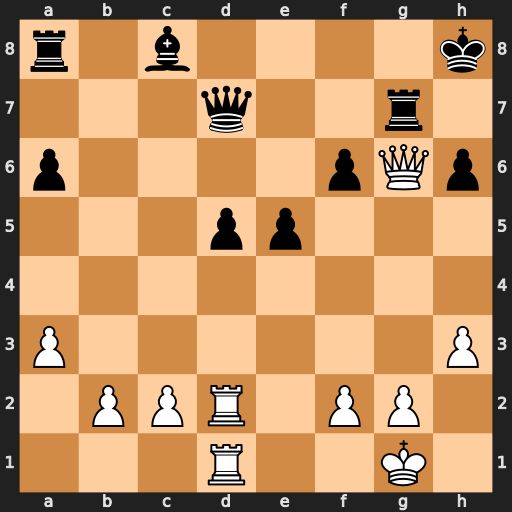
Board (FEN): r1b4k/3q2r1/p4pQp/3pp3/8/P6P/1PPR1PP1/3R2K1
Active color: w
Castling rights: -
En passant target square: -
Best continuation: Qxh6+ Kg8 Rxd5 Qc6 Rd8+ Kf7 g3